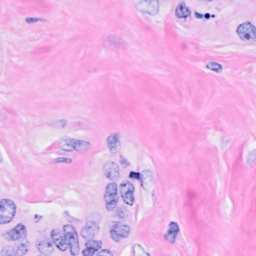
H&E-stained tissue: Breast